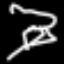
Label: frog